Interaction volume radius: 10 \u00c5
Interaction volume height: 10 \u00c5
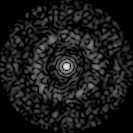
Disorder parameter: 0.8358